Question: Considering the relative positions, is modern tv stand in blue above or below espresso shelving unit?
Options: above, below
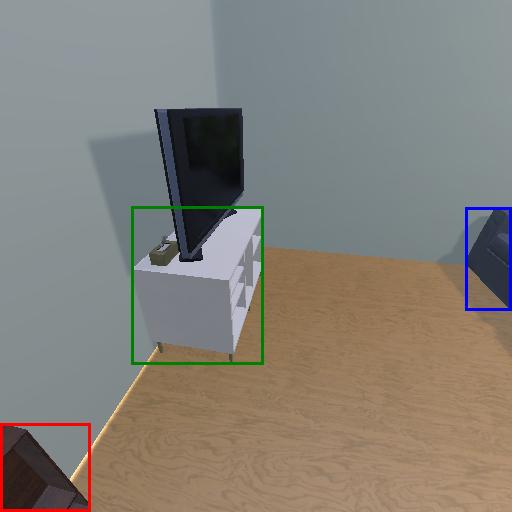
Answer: above